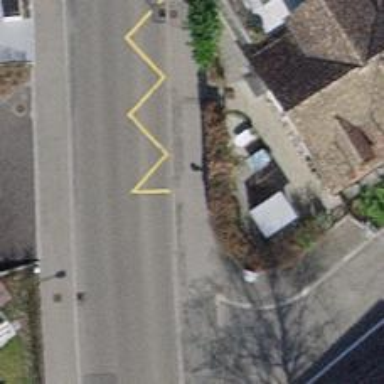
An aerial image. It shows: Sidewalk along the footway.